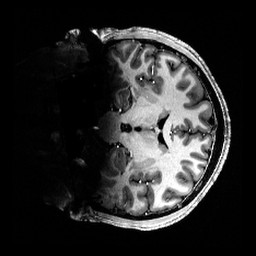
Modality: T1w
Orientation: coronal
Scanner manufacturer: siemens
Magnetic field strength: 6.98 T
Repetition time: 5 s
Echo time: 0.00343 s